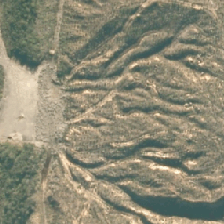
Land cover: harvested_forest